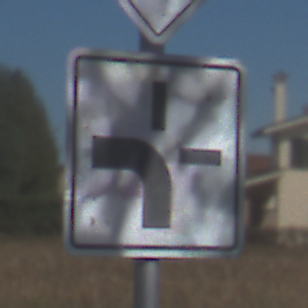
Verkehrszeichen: VerlaufVorfahrtsstrasse1
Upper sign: Vorfahrtsstrasse
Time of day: MorningAfternoon
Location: Outdoor (Suburban)
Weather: PartlyCloudy
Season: NotSpecified
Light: Natural